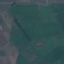
Label: Pasture